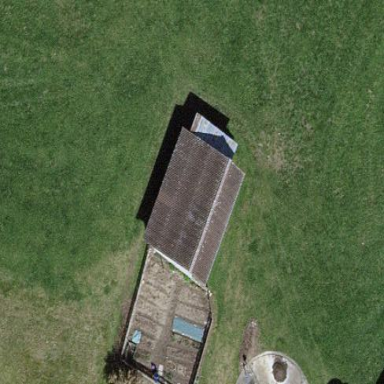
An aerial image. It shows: Shed.